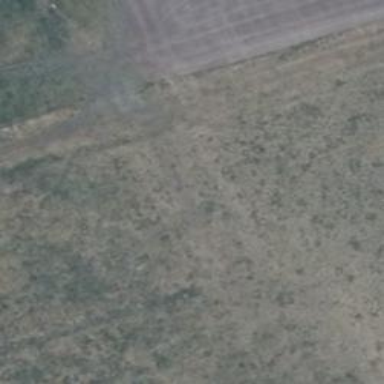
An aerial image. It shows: Grass track with grade 5 tracktype.